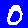
Digit: 0